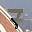
Label: 7